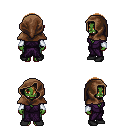
a pixel art fantasy rpg character, female body template, orc, green skin, purple robe, teal pants, brown bangs hairstyle, cloth hood, white cloth bracers, black shoes, four views (front, back, left, right), 2x2 character sprite sheet, small pixel art, hard edges, no anti-aliasing